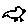
Label: bird